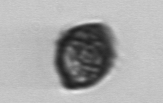
Label: Kryptoperidinium_triquetrum